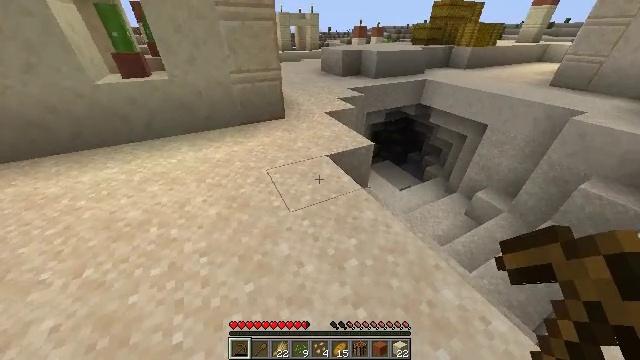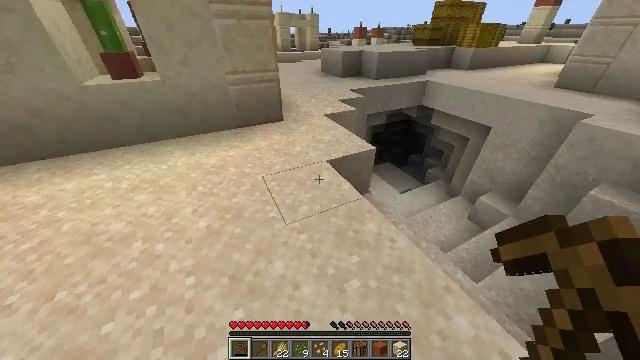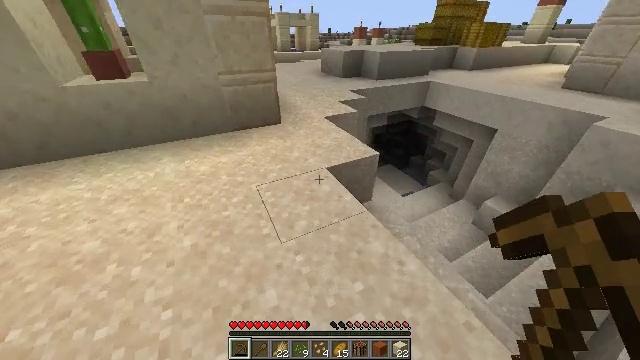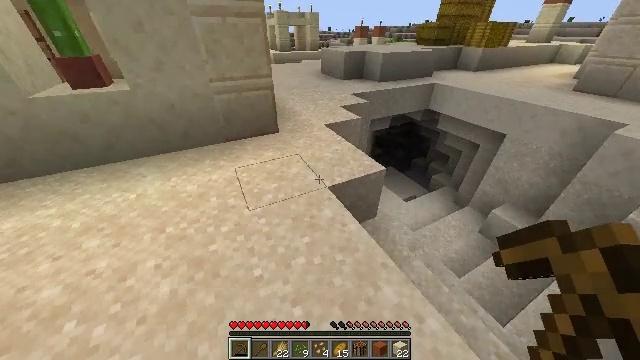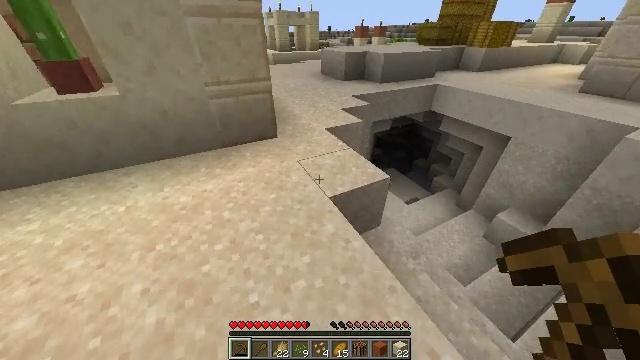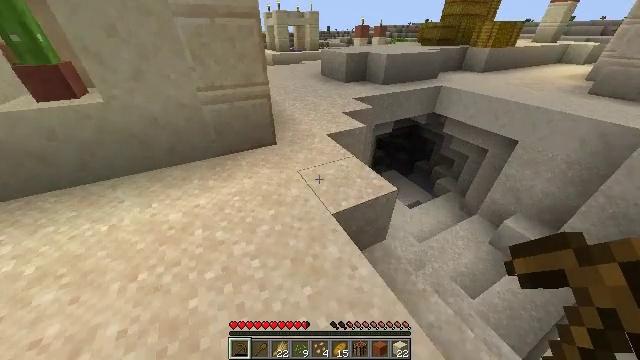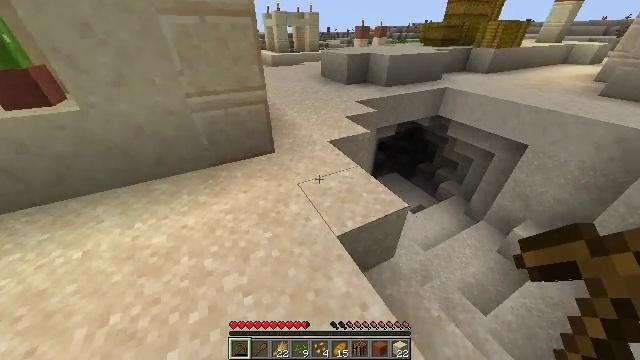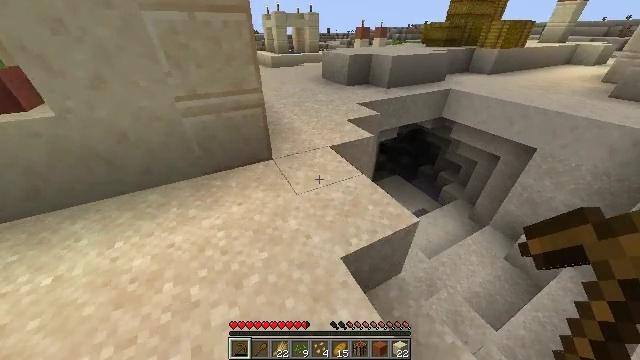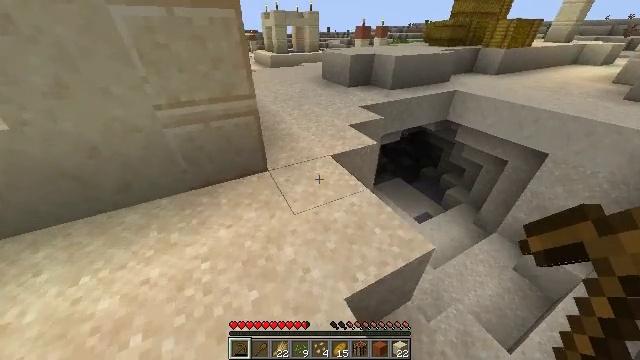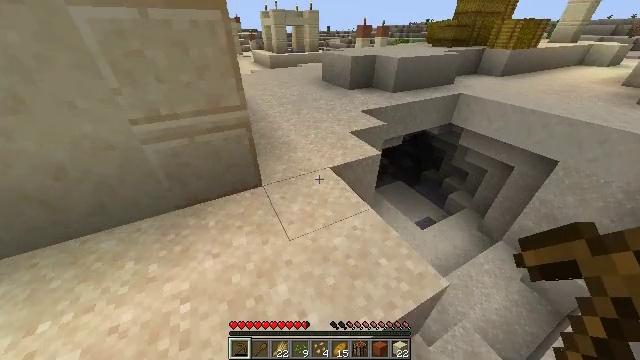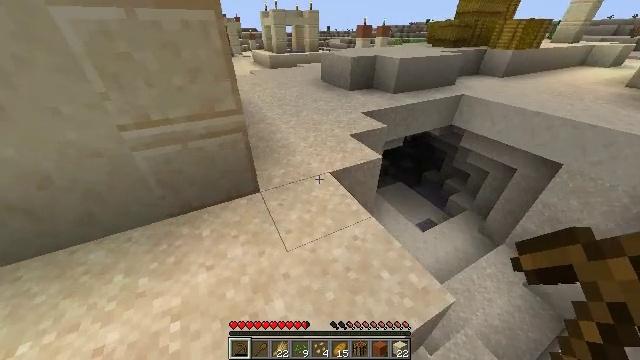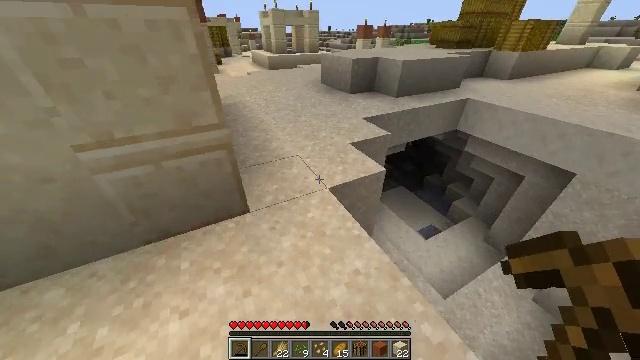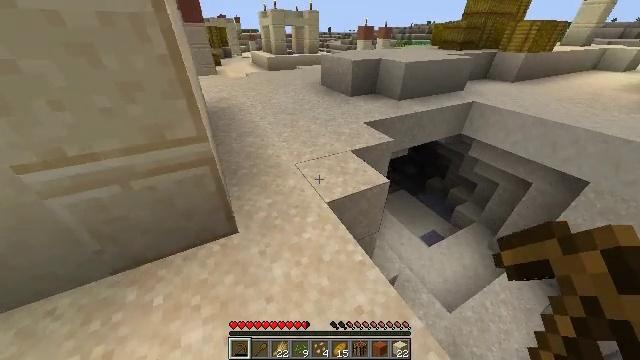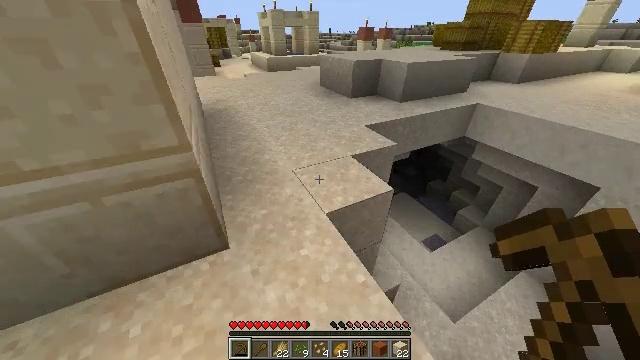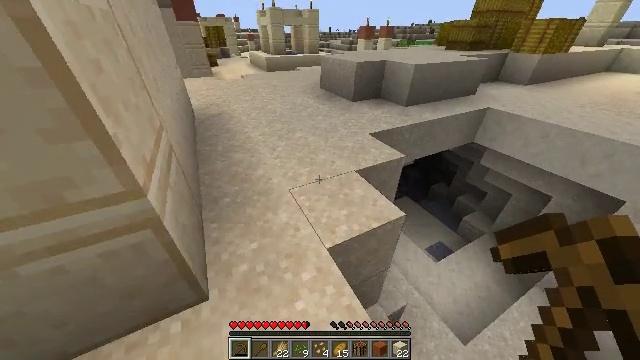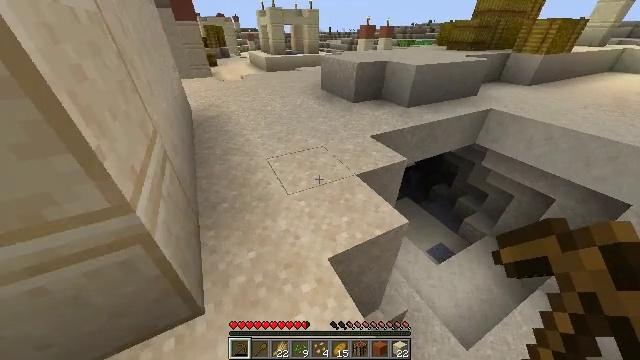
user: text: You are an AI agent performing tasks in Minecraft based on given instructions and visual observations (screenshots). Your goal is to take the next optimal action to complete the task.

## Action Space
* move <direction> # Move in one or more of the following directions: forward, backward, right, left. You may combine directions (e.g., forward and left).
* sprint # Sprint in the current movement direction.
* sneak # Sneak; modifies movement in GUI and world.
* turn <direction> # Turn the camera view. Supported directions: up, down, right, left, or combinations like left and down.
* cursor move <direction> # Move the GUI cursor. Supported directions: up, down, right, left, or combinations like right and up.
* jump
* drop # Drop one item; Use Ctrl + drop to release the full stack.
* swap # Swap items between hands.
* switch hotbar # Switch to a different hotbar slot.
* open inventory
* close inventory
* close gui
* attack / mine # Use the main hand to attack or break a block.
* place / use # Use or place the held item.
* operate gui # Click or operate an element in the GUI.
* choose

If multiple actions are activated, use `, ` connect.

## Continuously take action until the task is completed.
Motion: motion action
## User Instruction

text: Mine the cut sandstone.
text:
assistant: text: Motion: move forward, sprint
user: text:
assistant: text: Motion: move forward, sprint
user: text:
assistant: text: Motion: move forward, sprint
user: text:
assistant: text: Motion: move forward, sprint
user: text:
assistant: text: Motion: move forward, sprint
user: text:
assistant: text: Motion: move forward, sprint
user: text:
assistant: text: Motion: move forward, sprint
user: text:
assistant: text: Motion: move forward, sprint
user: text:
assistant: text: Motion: move forward, sprint
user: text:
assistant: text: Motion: move forward, sprint
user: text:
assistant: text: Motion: move forward, sprint
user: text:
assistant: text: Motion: move forward, sprint
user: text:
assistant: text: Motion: move forward, sprint
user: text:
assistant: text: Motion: move forward, sprint
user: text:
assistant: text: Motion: move forward, sprint
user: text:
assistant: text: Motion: move forward, sprint
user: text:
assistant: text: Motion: move forward, sprint
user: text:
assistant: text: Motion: move forward, sprint
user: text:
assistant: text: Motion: move forward, sprint
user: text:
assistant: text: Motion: move forward, sprint
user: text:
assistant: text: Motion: move forward, sprint
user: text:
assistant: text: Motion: move forward, sprint
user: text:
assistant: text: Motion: move forward, sprint
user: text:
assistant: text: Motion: move forward, sprint
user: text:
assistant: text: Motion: move forward, sprint
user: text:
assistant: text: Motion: move forward, sprint
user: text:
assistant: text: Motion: move forward, sprint
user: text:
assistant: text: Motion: move forward, sprint
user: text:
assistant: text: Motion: move forward, sprint
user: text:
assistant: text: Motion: move forward, sprint